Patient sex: F
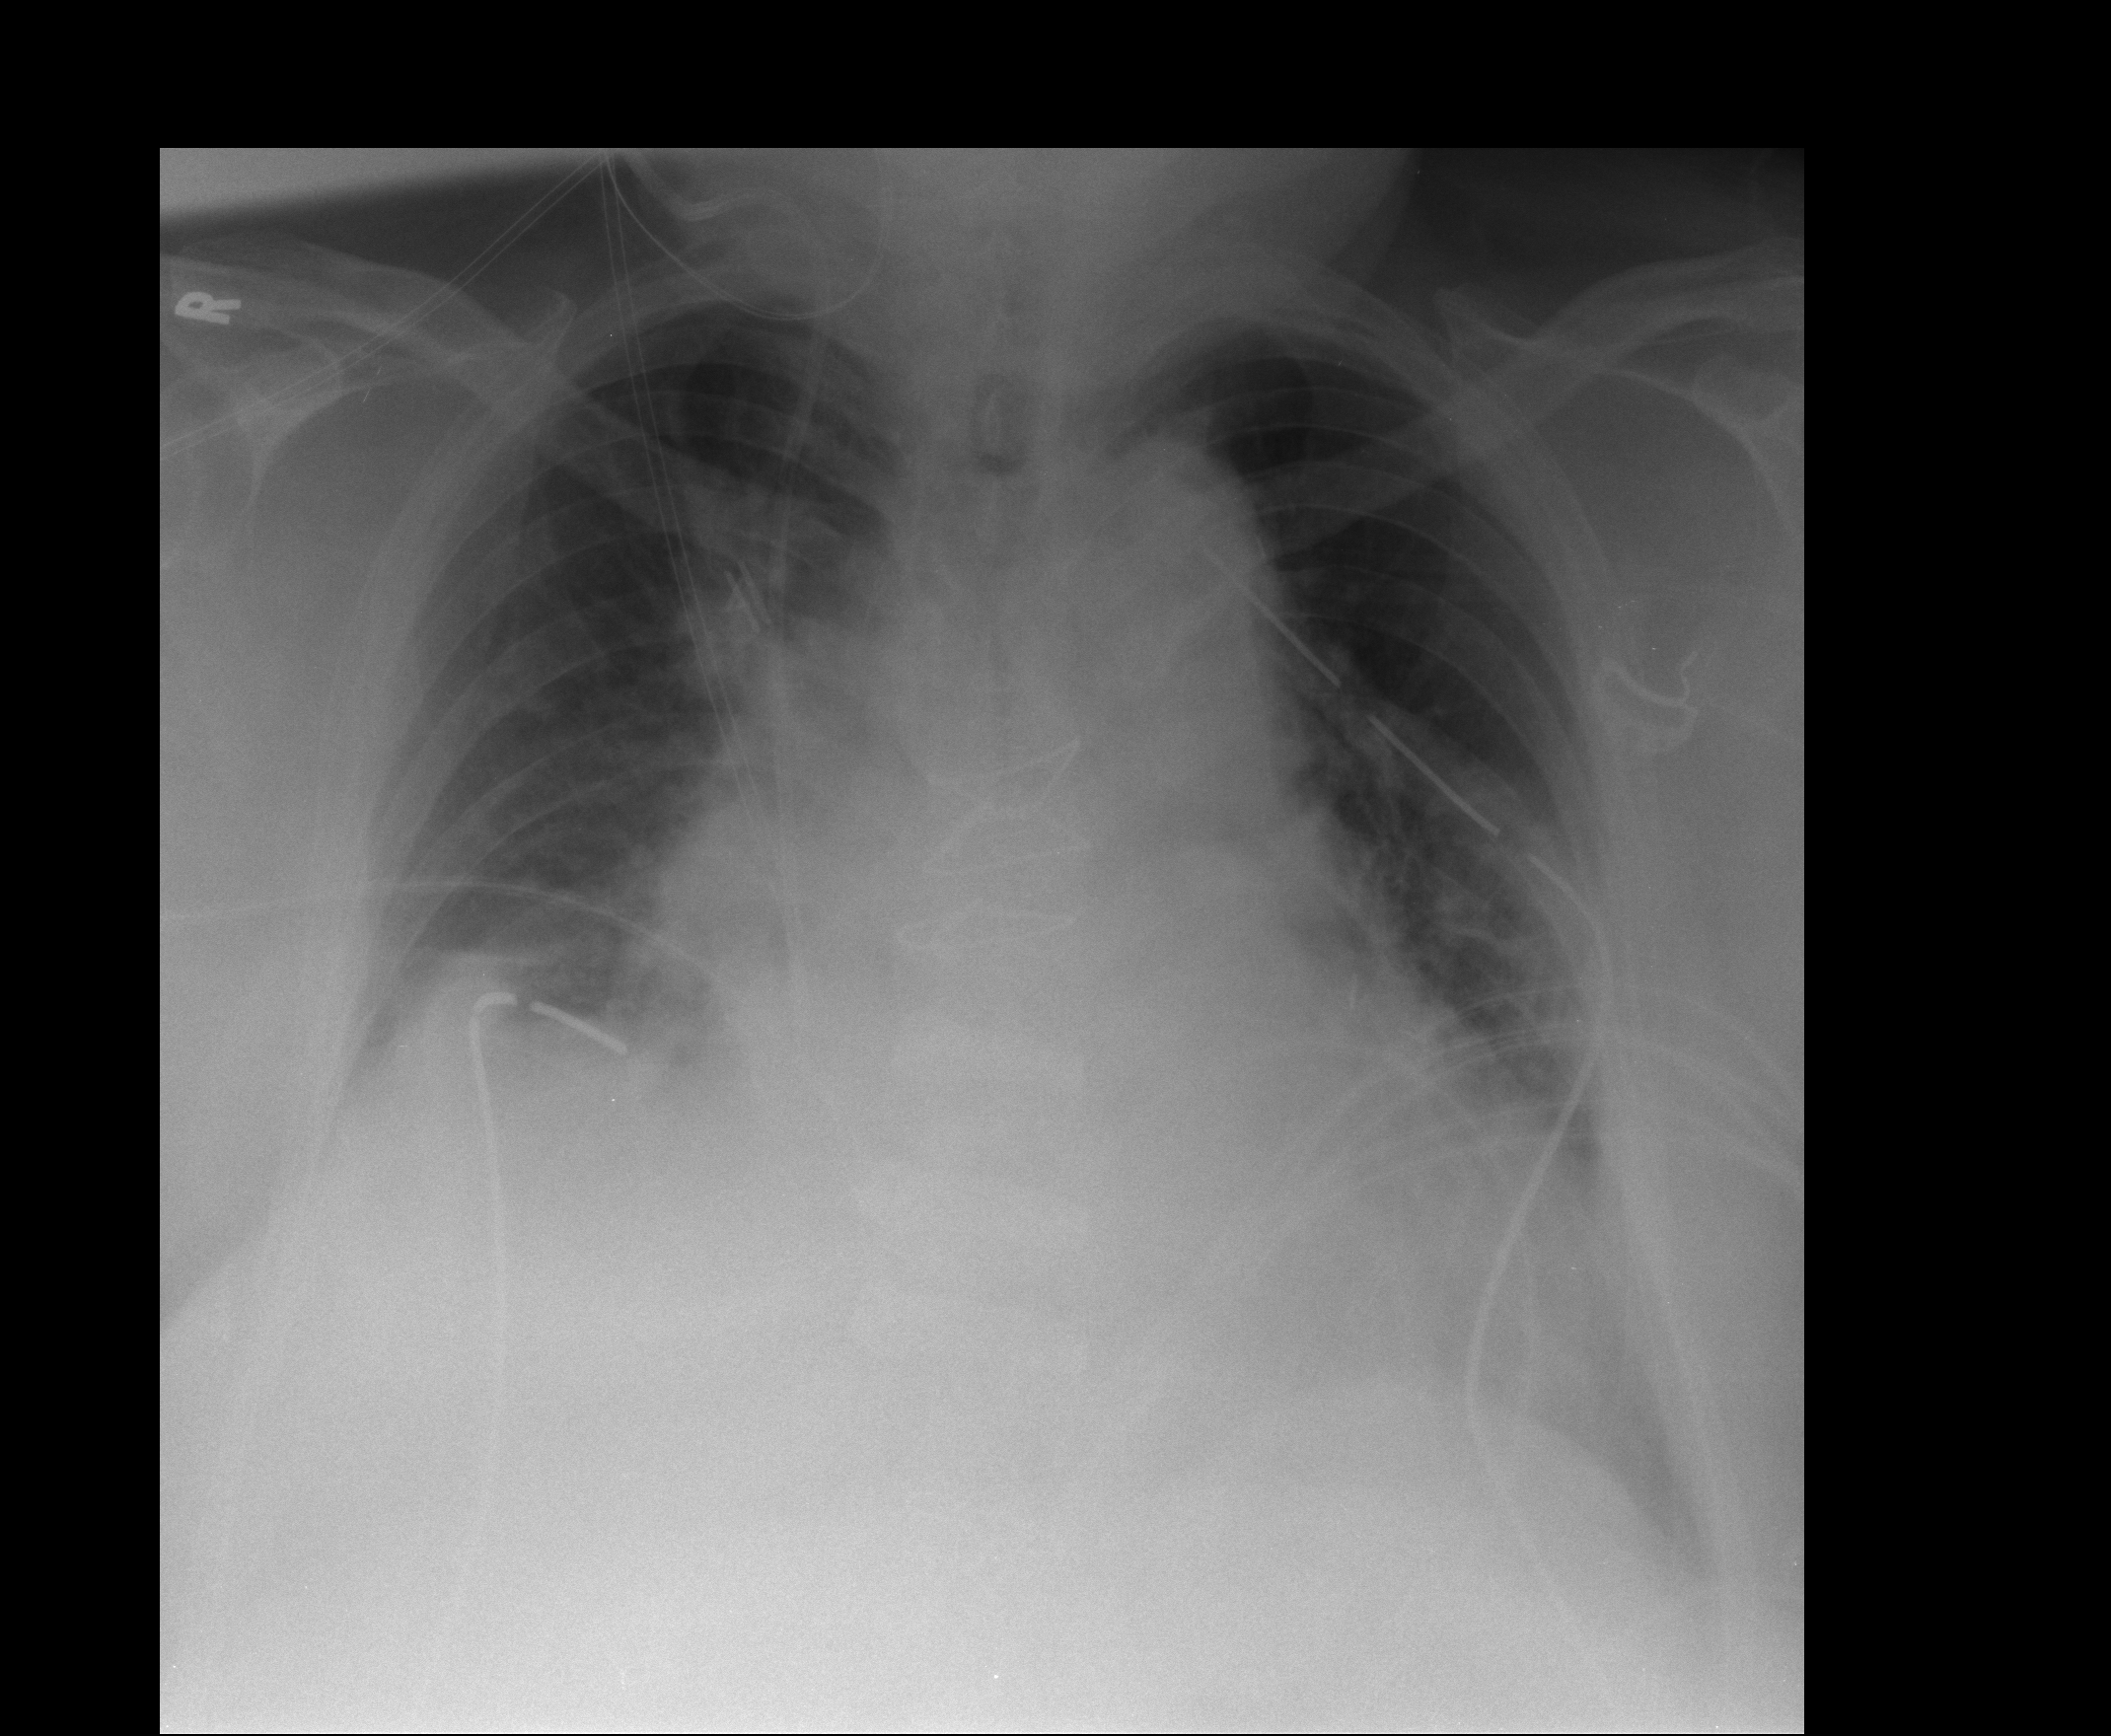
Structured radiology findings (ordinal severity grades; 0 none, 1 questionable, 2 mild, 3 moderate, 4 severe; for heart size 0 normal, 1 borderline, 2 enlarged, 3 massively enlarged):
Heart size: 2
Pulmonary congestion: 2
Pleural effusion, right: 1
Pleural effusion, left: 1
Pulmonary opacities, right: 0
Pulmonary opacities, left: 1
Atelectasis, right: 2
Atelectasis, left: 2